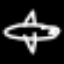
Label: airplane